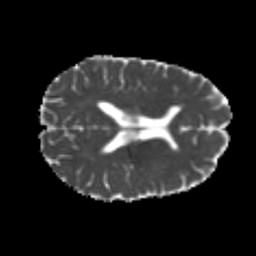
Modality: MD
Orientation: axial
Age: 25
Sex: female
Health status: healthy
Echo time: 0.074 s